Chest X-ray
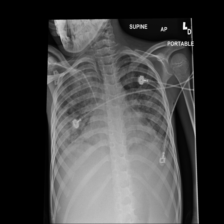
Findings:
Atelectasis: negative
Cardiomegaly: negative
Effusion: negative
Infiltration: positive
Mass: negative
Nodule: negative
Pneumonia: negative
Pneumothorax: negative
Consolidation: negative
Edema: negative
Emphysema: negative
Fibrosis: negative
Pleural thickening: negative
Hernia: negative